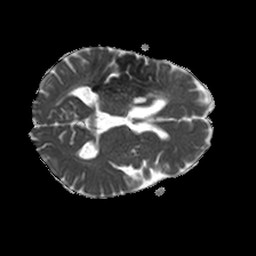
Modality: ADC
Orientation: axial
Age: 58
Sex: male
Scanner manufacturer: philips
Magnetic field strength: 1.5 T
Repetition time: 4.6 s
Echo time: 0.07505 s